Current action and preconditions to check: trajectory_clear

Your task: For each precondition in the list above, predict whether it will hold at this action.

Consider the current scene as observed from the mobile robot's camera, and analyze the predicted future states of all dynamic agents (e.g., people, animals, vehicles, or any moving entities) within the NEXT SECOND.

IMPORTANT: Only answer "very likely" if you are absolutely certain—based on strong, clear evidence—that a dynamic agent will violate the precondition in the predicted future state. Do NOT answer "very likely" for unlikely, ambiguous, or low-probability risks.

Ask yourself for each precondition: Is there a high probability, with clear and convincing evidence, that the predicted future states of any dynamic agent will interfere with the predicted future state of the currently executing action within the NEXT SECOND, causing that precondition to fail?

Assess the risk level based on these predictions. Use "likely" or "very likely" if motions create a clear risk of interference.

Use "neutral" or "improbable" if agents are nearby but their predicted paths are clearly diverging or non-conflicting.

Failure Risk Categories: "very improbable", "improbable", "neutral", "likely", "very likely"

Answer Format: Output ONLY the probability_of_failure value from these categories: "very improbable", "improbable", "neutral", "likely", "very likely"

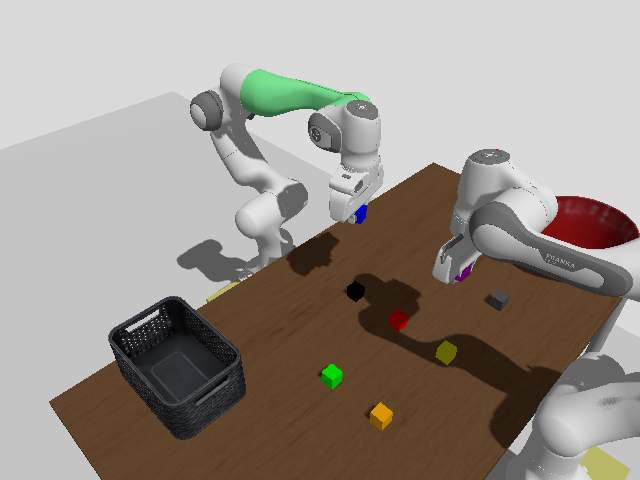

Answer: improbable